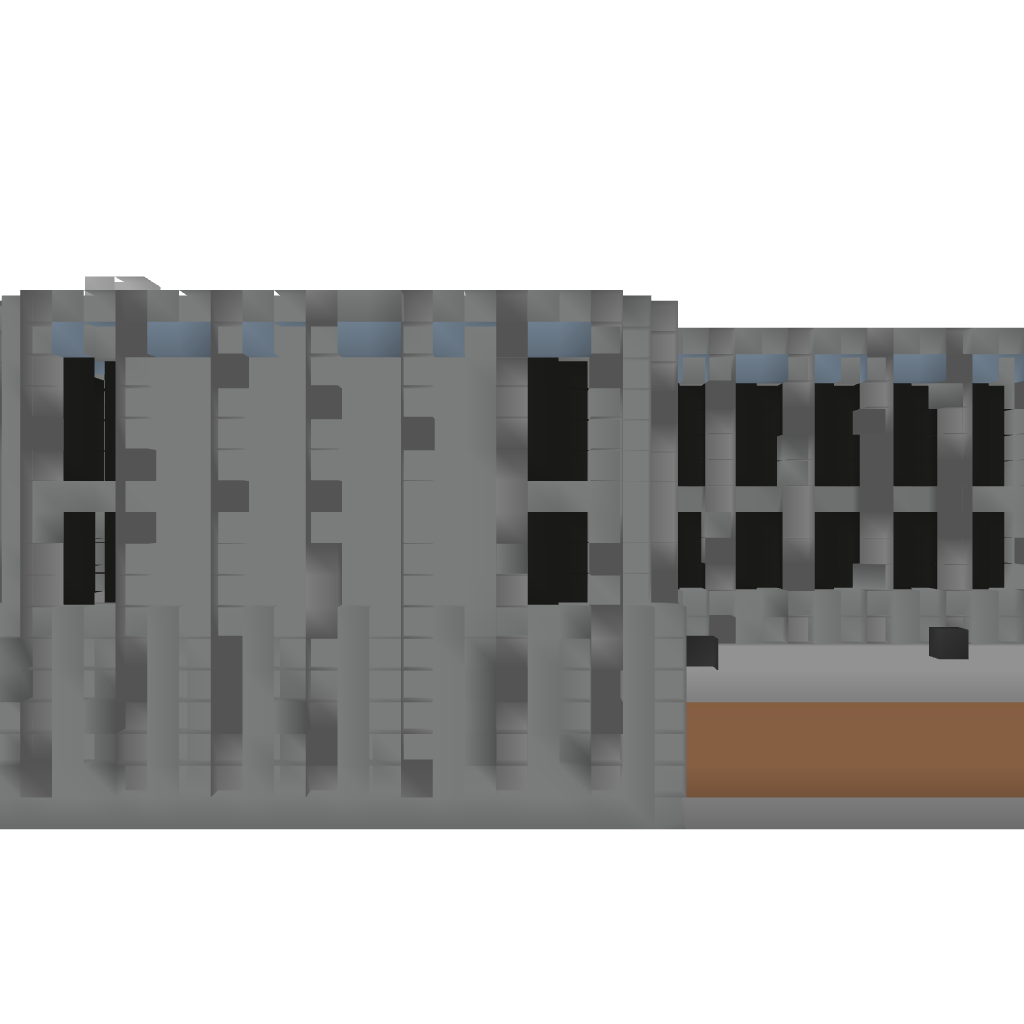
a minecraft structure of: Courthouse